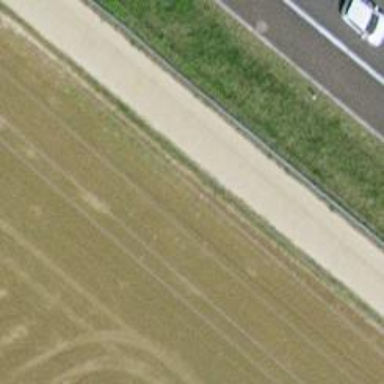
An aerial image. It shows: Concrete track with grade1 tracktype.